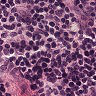
Metastatic tissue present: no